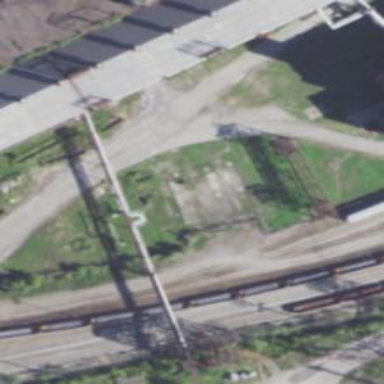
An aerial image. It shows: Abandoned railway spur.